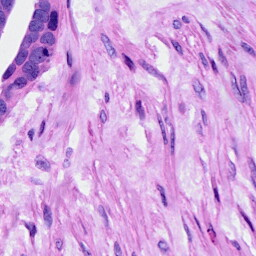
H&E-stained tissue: Ovarian